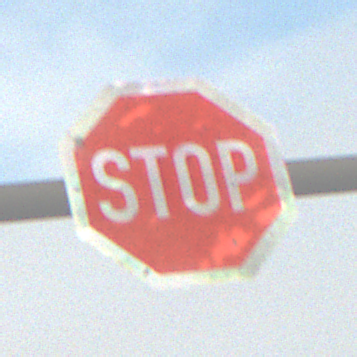
Verkehrszeichen: Stop
Umgebung: Outdoor, Nature
Tageszeit: MorningAfternoon
Wetter: Overcast
Licht: Natural
Jahreszeit: Winter
Kontrast: LowContrast